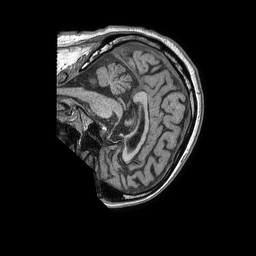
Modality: T1w
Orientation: sagittal
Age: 80
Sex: male
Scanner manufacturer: philips
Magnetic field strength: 1.5 T
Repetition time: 0.007832 s
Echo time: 0.003632 s